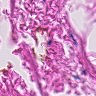
Metastatic tissue present: no